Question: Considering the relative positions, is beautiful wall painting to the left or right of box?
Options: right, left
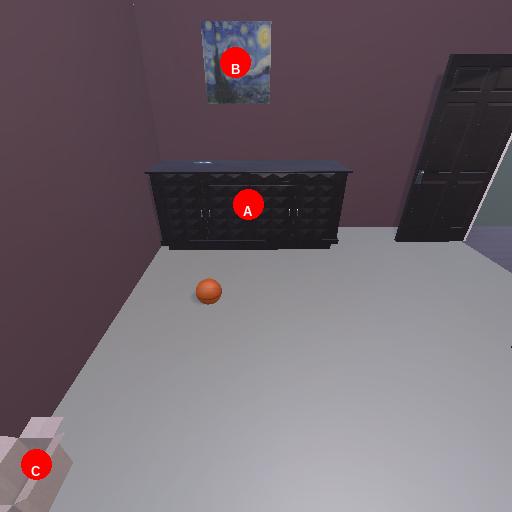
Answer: right